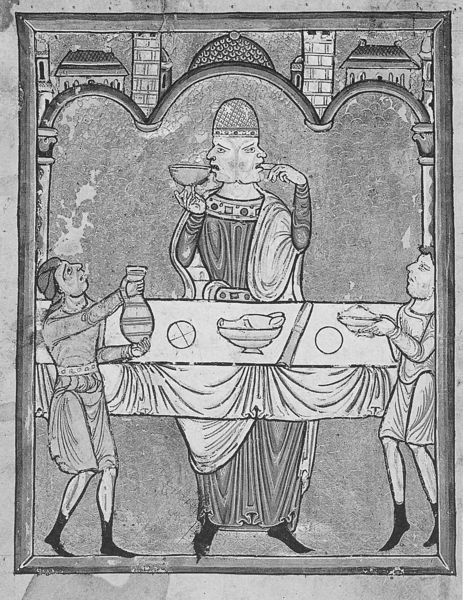
Titel: Psalter (Fécamp Psalter)
Institution: Den Haag, Koninklijke Bibliotheek
Schlagwörter: kopf, stadt, fenster, finger, getränk, grau, mund, schwarz, säule, tisch, weiss, zeichnung, dach, haus, trinken, architektur, diener, falten, messer, rahmen, schale, schüssel, tischtuch, gewand, kelch, turm, kanne, krug, bogen, schuhe, kuppel, papst, essen, tafel, brot, tasse, arkade, schwein, schwarzweiss, mahl, mittelalter, bedeutungsperspektive, abendmahl, pokal, buchmalerei, schweinskopf, kleriker, schweinekopf, erbrechen, januskopf, janus, kotzen, doppelgesicht